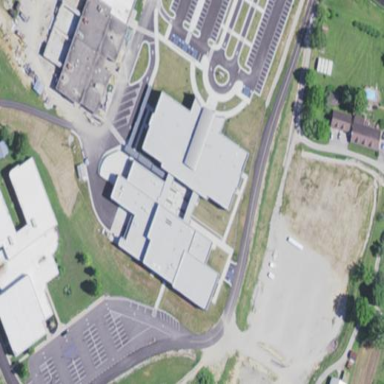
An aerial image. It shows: School building.